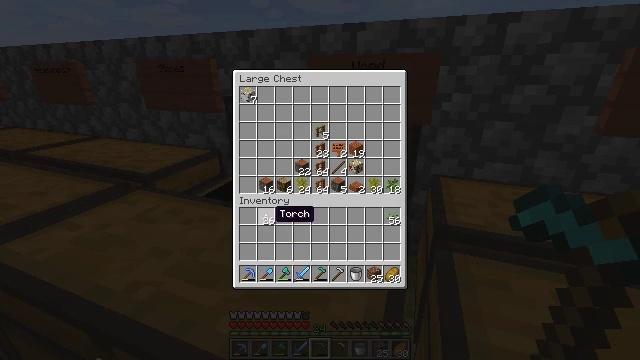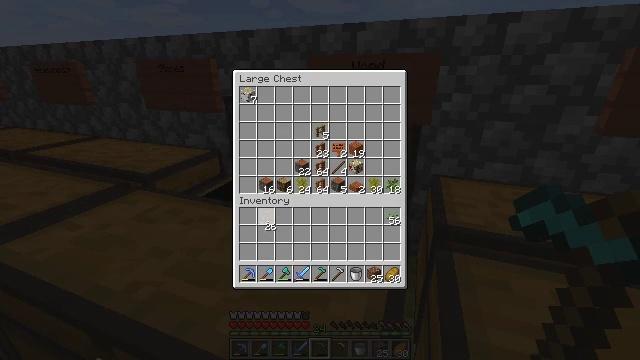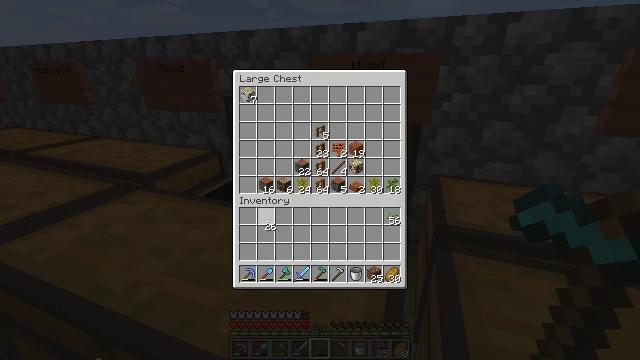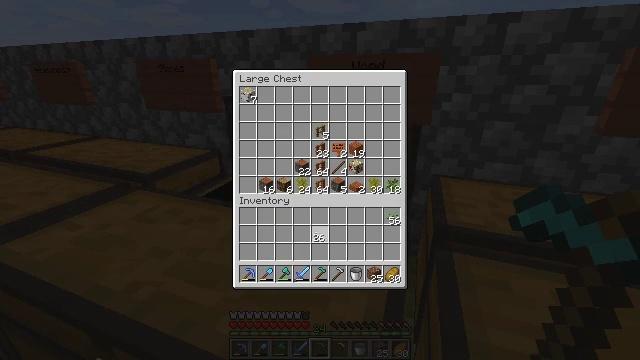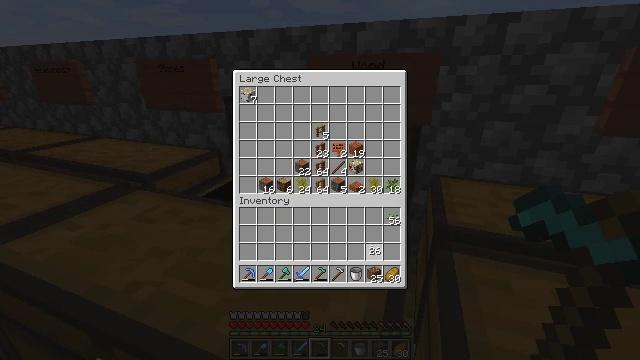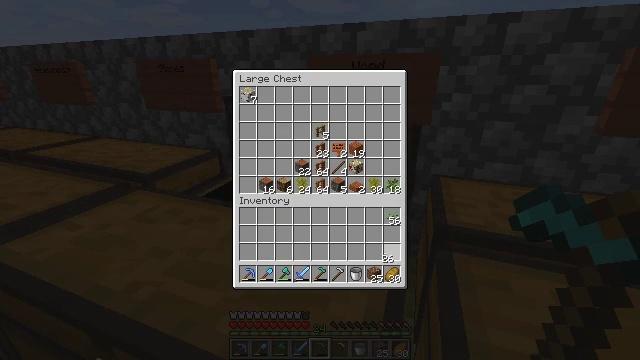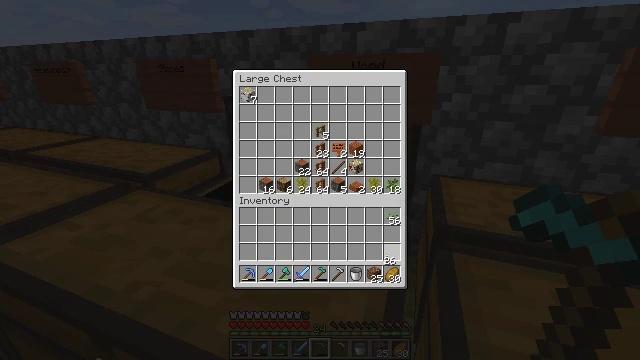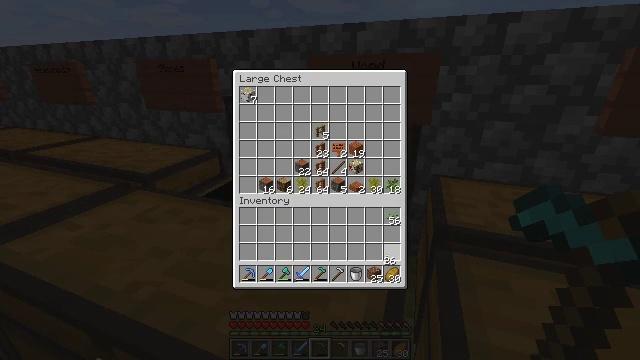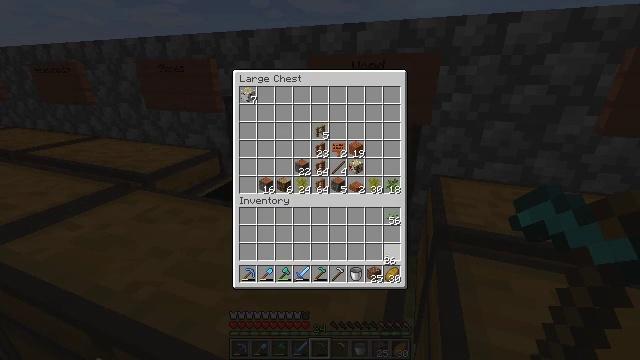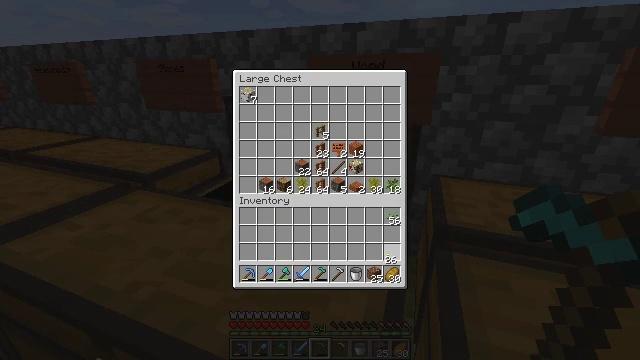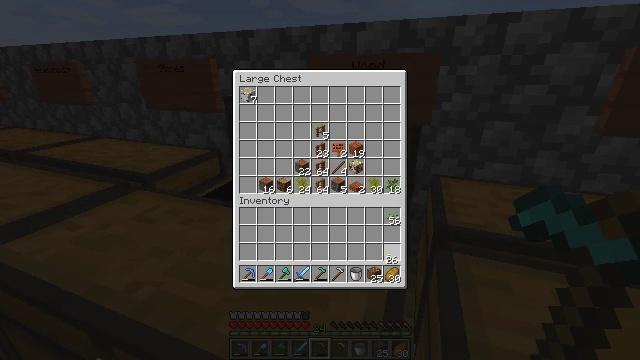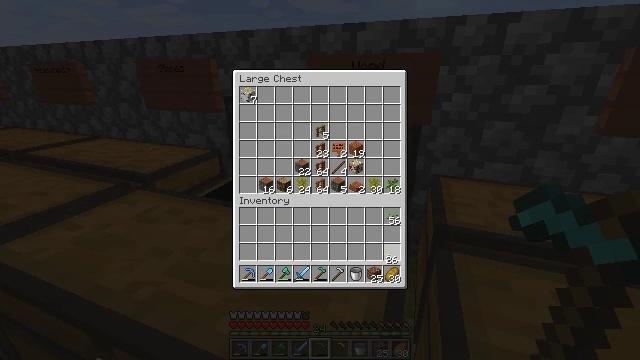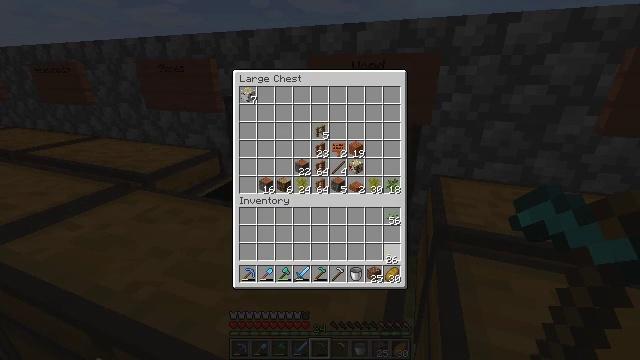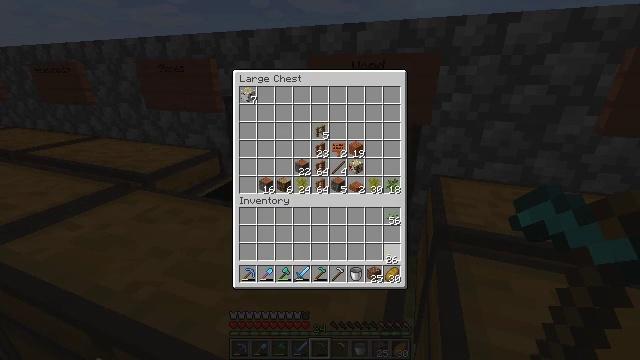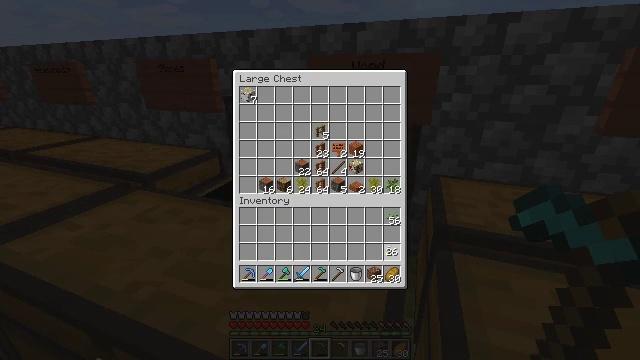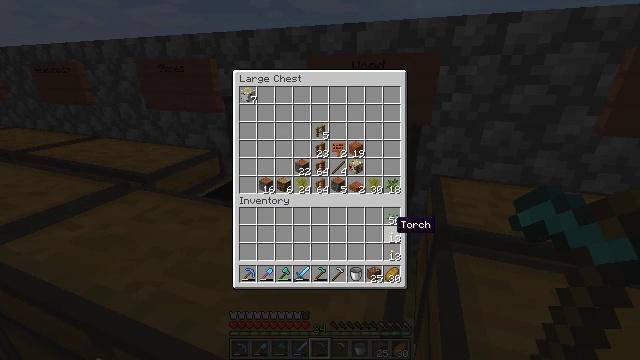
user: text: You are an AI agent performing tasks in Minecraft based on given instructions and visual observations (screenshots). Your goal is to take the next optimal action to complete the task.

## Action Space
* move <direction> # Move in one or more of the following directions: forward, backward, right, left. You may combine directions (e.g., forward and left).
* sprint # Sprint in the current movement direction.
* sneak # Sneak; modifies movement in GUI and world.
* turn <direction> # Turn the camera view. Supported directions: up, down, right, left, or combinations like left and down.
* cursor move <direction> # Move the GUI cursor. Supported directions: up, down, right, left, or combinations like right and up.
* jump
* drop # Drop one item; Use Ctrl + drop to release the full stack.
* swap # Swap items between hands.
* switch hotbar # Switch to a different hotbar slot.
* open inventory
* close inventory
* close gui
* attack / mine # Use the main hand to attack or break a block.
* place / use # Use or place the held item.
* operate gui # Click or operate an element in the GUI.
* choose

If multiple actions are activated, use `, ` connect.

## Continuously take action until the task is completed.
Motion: motion action
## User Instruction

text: Break the mature wheat plants.
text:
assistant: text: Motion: operate gui
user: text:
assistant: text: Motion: operate gui
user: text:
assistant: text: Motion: cursor move right and down
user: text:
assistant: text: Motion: cursor move right and down
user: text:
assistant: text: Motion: cursor move right and down
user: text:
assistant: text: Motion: no_op
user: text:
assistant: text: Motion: no_op
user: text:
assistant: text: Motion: no_op
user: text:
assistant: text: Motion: no_op
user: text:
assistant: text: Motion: no_op
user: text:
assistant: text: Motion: no_op
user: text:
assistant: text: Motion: operate gui
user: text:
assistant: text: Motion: operate gui
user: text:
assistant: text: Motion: cursor move up, operate gui
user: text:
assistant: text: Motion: cursor move up
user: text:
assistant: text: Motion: no_op
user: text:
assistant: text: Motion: no_op
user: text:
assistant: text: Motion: no_op
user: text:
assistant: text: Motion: no_op
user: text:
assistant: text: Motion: no_op
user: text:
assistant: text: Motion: no_op
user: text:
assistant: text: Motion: no_op
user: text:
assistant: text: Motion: no_op
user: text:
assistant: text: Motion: no_op
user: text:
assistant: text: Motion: no_op
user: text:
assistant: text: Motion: no_op
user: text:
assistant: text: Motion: no_op
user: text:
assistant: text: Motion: no_op
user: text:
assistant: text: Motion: no_op
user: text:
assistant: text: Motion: no_op